Question: I want to take columns from an excel worksheet and then sort them. Let say I have a column A with value a,b,c,d,e,f and another column B with value 3,5,6,1,5,6. I want to sort both columns A and B using the values of column B. I'm not sound in VBA. So I got stuck to get the two column and sort them out from excel sheet. Bubble sort is enough for me right now.

I wanna sort Column A and B using value of B
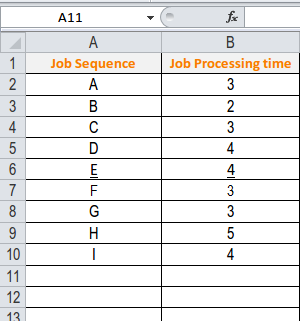
Answer: This should do it:
'''
Range("A2:B10").Select
Selection.Sort Key1:=Range("B:B"), Order1:=xlAscending
'''
To place sorted column A values in column C (leaving A undisturbed):
'''
Range("C2:C10").Value = Range("A2:A10").Value
Range("B2:C10").Select
Selection.Sort Key1:=Range("B:B"), Order1:=xlAscending
'''